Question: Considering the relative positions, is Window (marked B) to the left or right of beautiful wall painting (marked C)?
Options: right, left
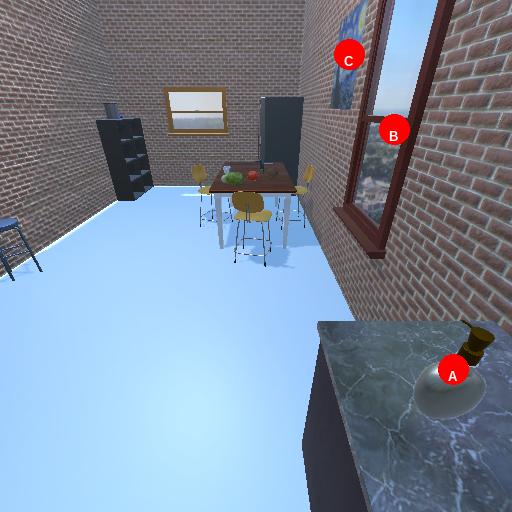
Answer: right